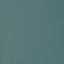
Land use / land cover: SeaLake